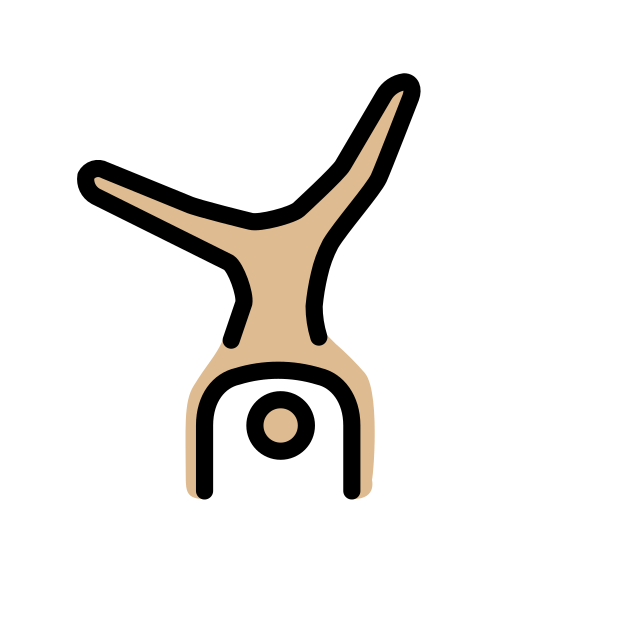
man cartwheeling: medium-light skin tone